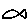
Label: fish